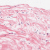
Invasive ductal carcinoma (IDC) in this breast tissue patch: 0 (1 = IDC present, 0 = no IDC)